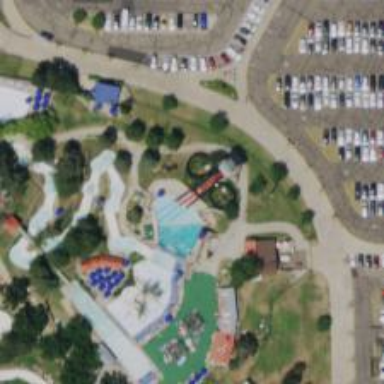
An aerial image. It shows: Water slide attraction.